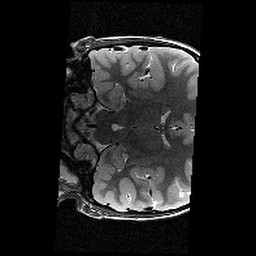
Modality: T2w
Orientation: coronal
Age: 10
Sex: female
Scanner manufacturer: siemens
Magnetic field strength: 3 T
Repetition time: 9.23 s
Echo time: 0.067 s